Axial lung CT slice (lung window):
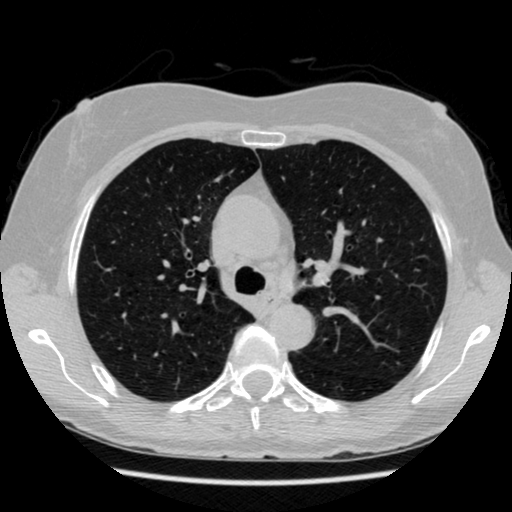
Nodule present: no